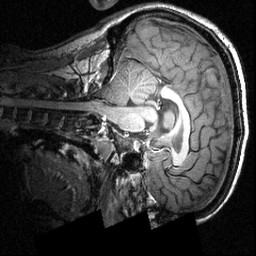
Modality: T1w
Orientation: sagittal
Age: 20
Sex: male
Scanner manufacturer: siemens
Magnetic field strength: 3.951 T
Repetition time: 1.5 s
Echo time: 0.00335 s